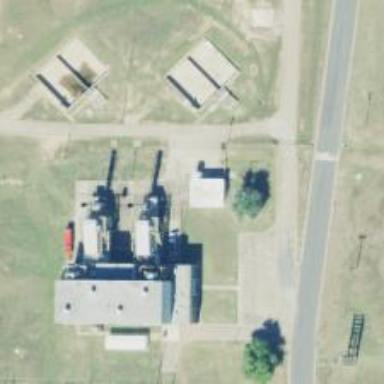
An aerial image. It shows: Steam turbine gas generator.